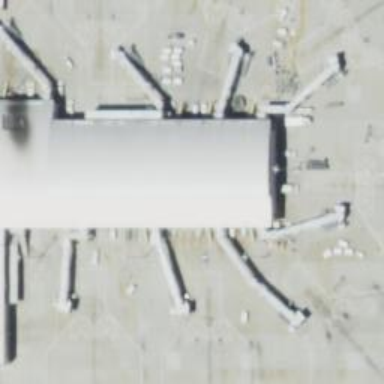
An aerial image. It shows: Information terminal.